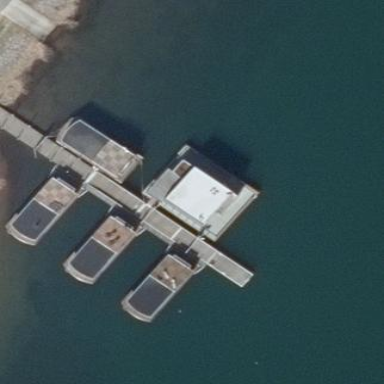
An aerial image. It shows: Houseboat.